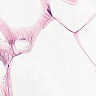
Metastatic tissue present: no